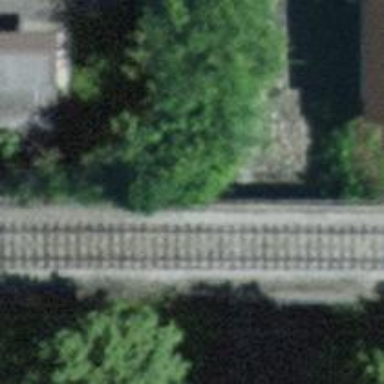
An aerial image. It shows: Bridge over railway with electrified contact lines.